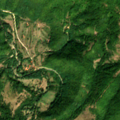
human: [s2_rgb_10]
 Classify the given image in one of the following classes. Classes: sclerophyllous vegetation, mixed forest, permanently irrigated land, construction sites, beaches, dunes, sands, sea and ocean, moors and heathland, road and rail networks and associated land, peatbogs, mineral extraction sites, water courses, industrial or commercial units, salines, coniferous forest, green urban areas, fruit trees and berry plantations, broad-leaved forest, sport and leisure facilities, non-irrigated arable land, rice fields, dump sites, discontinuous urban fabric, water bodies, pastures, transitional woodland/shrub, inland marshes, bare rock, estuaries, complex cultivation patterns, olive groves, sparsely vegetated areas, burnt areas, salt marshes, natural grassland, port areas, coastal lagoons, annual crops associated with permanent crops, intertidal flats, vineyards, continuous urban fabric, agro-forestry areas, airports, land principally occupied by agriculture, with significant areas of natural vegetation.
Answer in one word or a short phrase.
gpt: land principally occupied by agriculture, with significant areas of natural vegetation, broad-leaved forest, transitional woodland/shrub